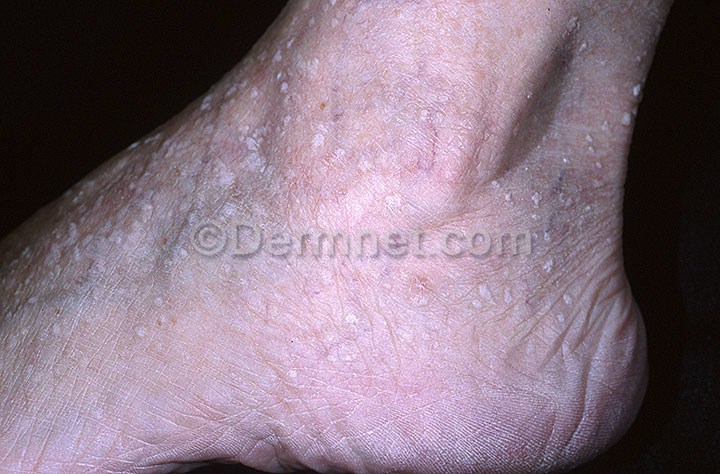
Disease: Seborrheic Keratoses and other Benign Tumors